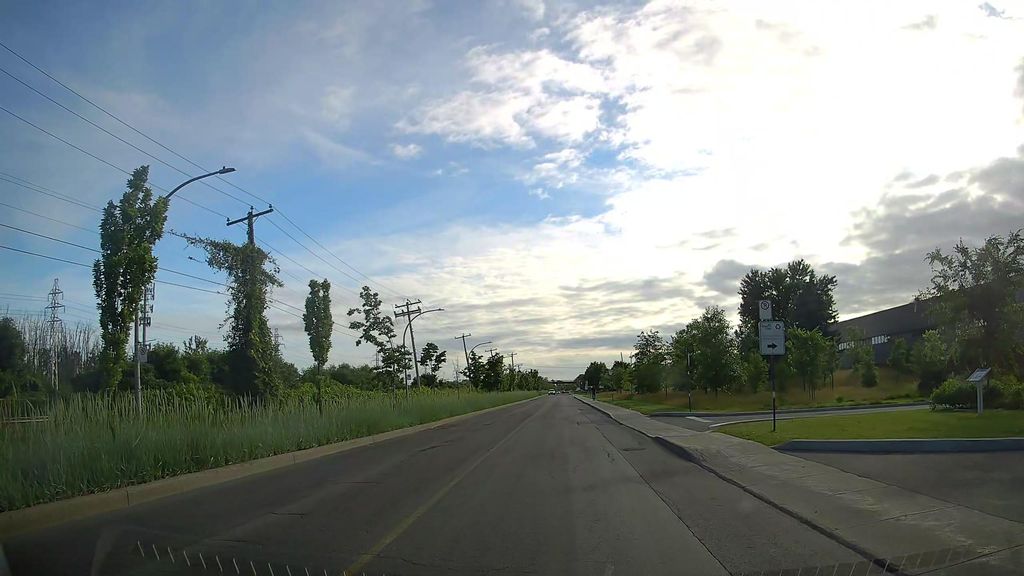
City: montreal